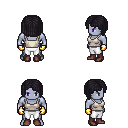
a pixel art fantasy rpg character, male body template, dark elf, purple skin, white pirate shirt, white pants, raven pageboy hairstyle, gold gloves, maroon shoes, four views (front, back, left, right), 2x2 character sprite sheet, small pixel art, hard edges, no anti-aliasing